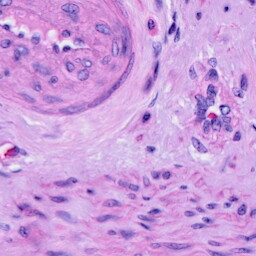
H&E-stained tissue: Cervix